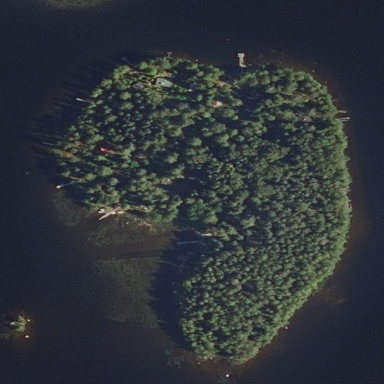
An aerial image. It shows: Islet covered with woodland.